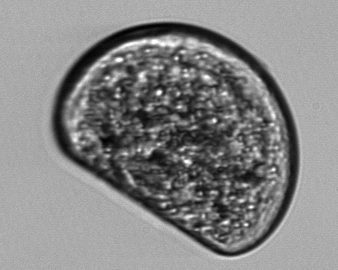
Label: shellfish_larvae